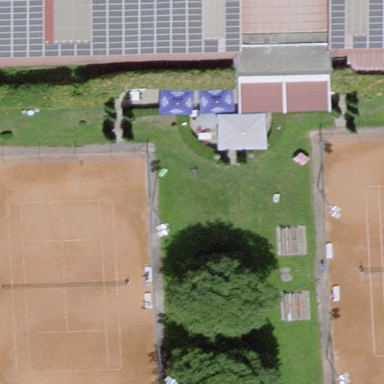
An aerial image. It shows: Clay tennis court on the leisure land pitch.